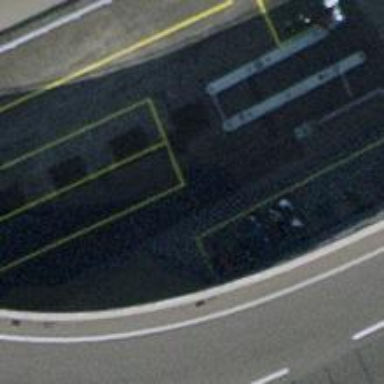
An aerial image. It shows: Motorcycle parking area with asphalt surface.